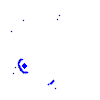
Particle: pion